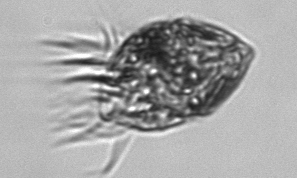
Label: Strombidium_morphotype1